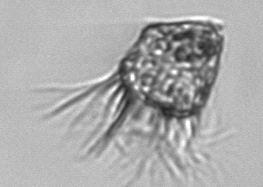
Label: Strombidium_morphotype1